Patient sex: F
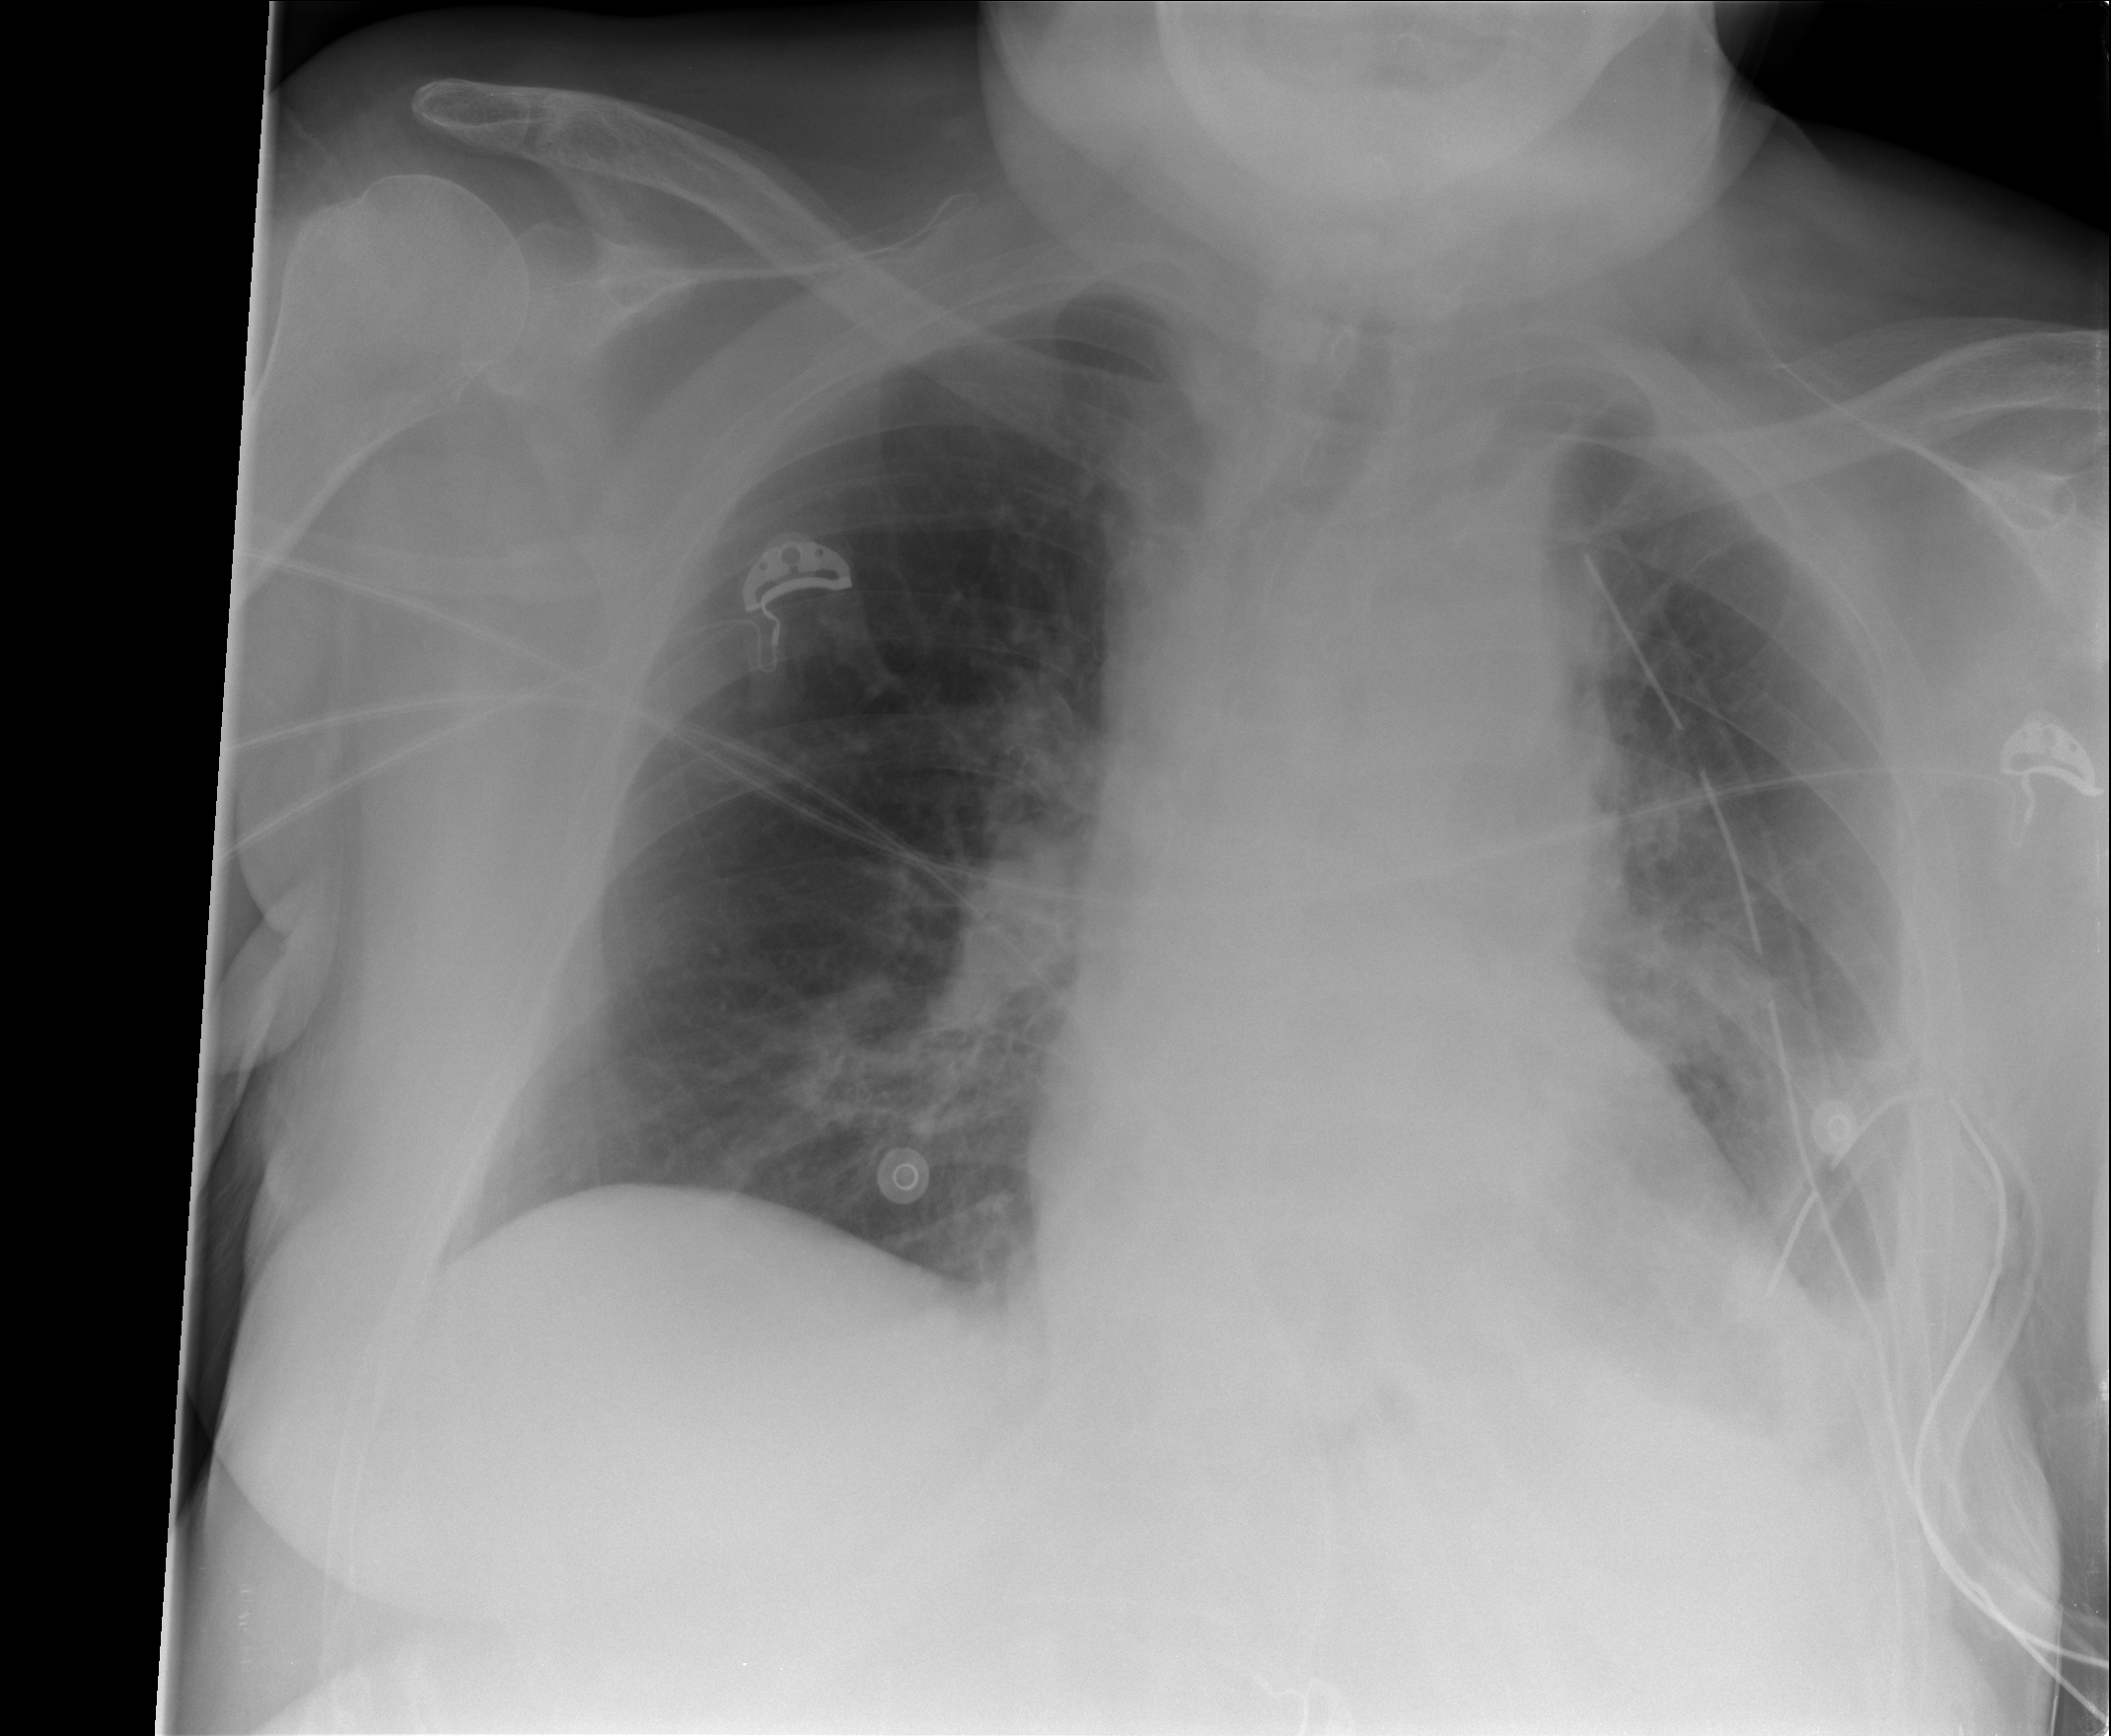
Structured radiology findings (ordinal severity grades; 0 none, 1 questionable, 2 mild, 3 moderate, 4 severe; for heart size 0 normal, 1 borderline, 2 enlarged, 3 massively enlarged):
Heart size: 0
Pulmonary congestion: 2
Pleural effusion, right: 0
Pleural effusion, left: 2
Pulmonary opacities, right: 0
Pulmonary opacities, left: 0
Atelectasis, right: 0
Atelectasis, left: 2